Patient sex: M
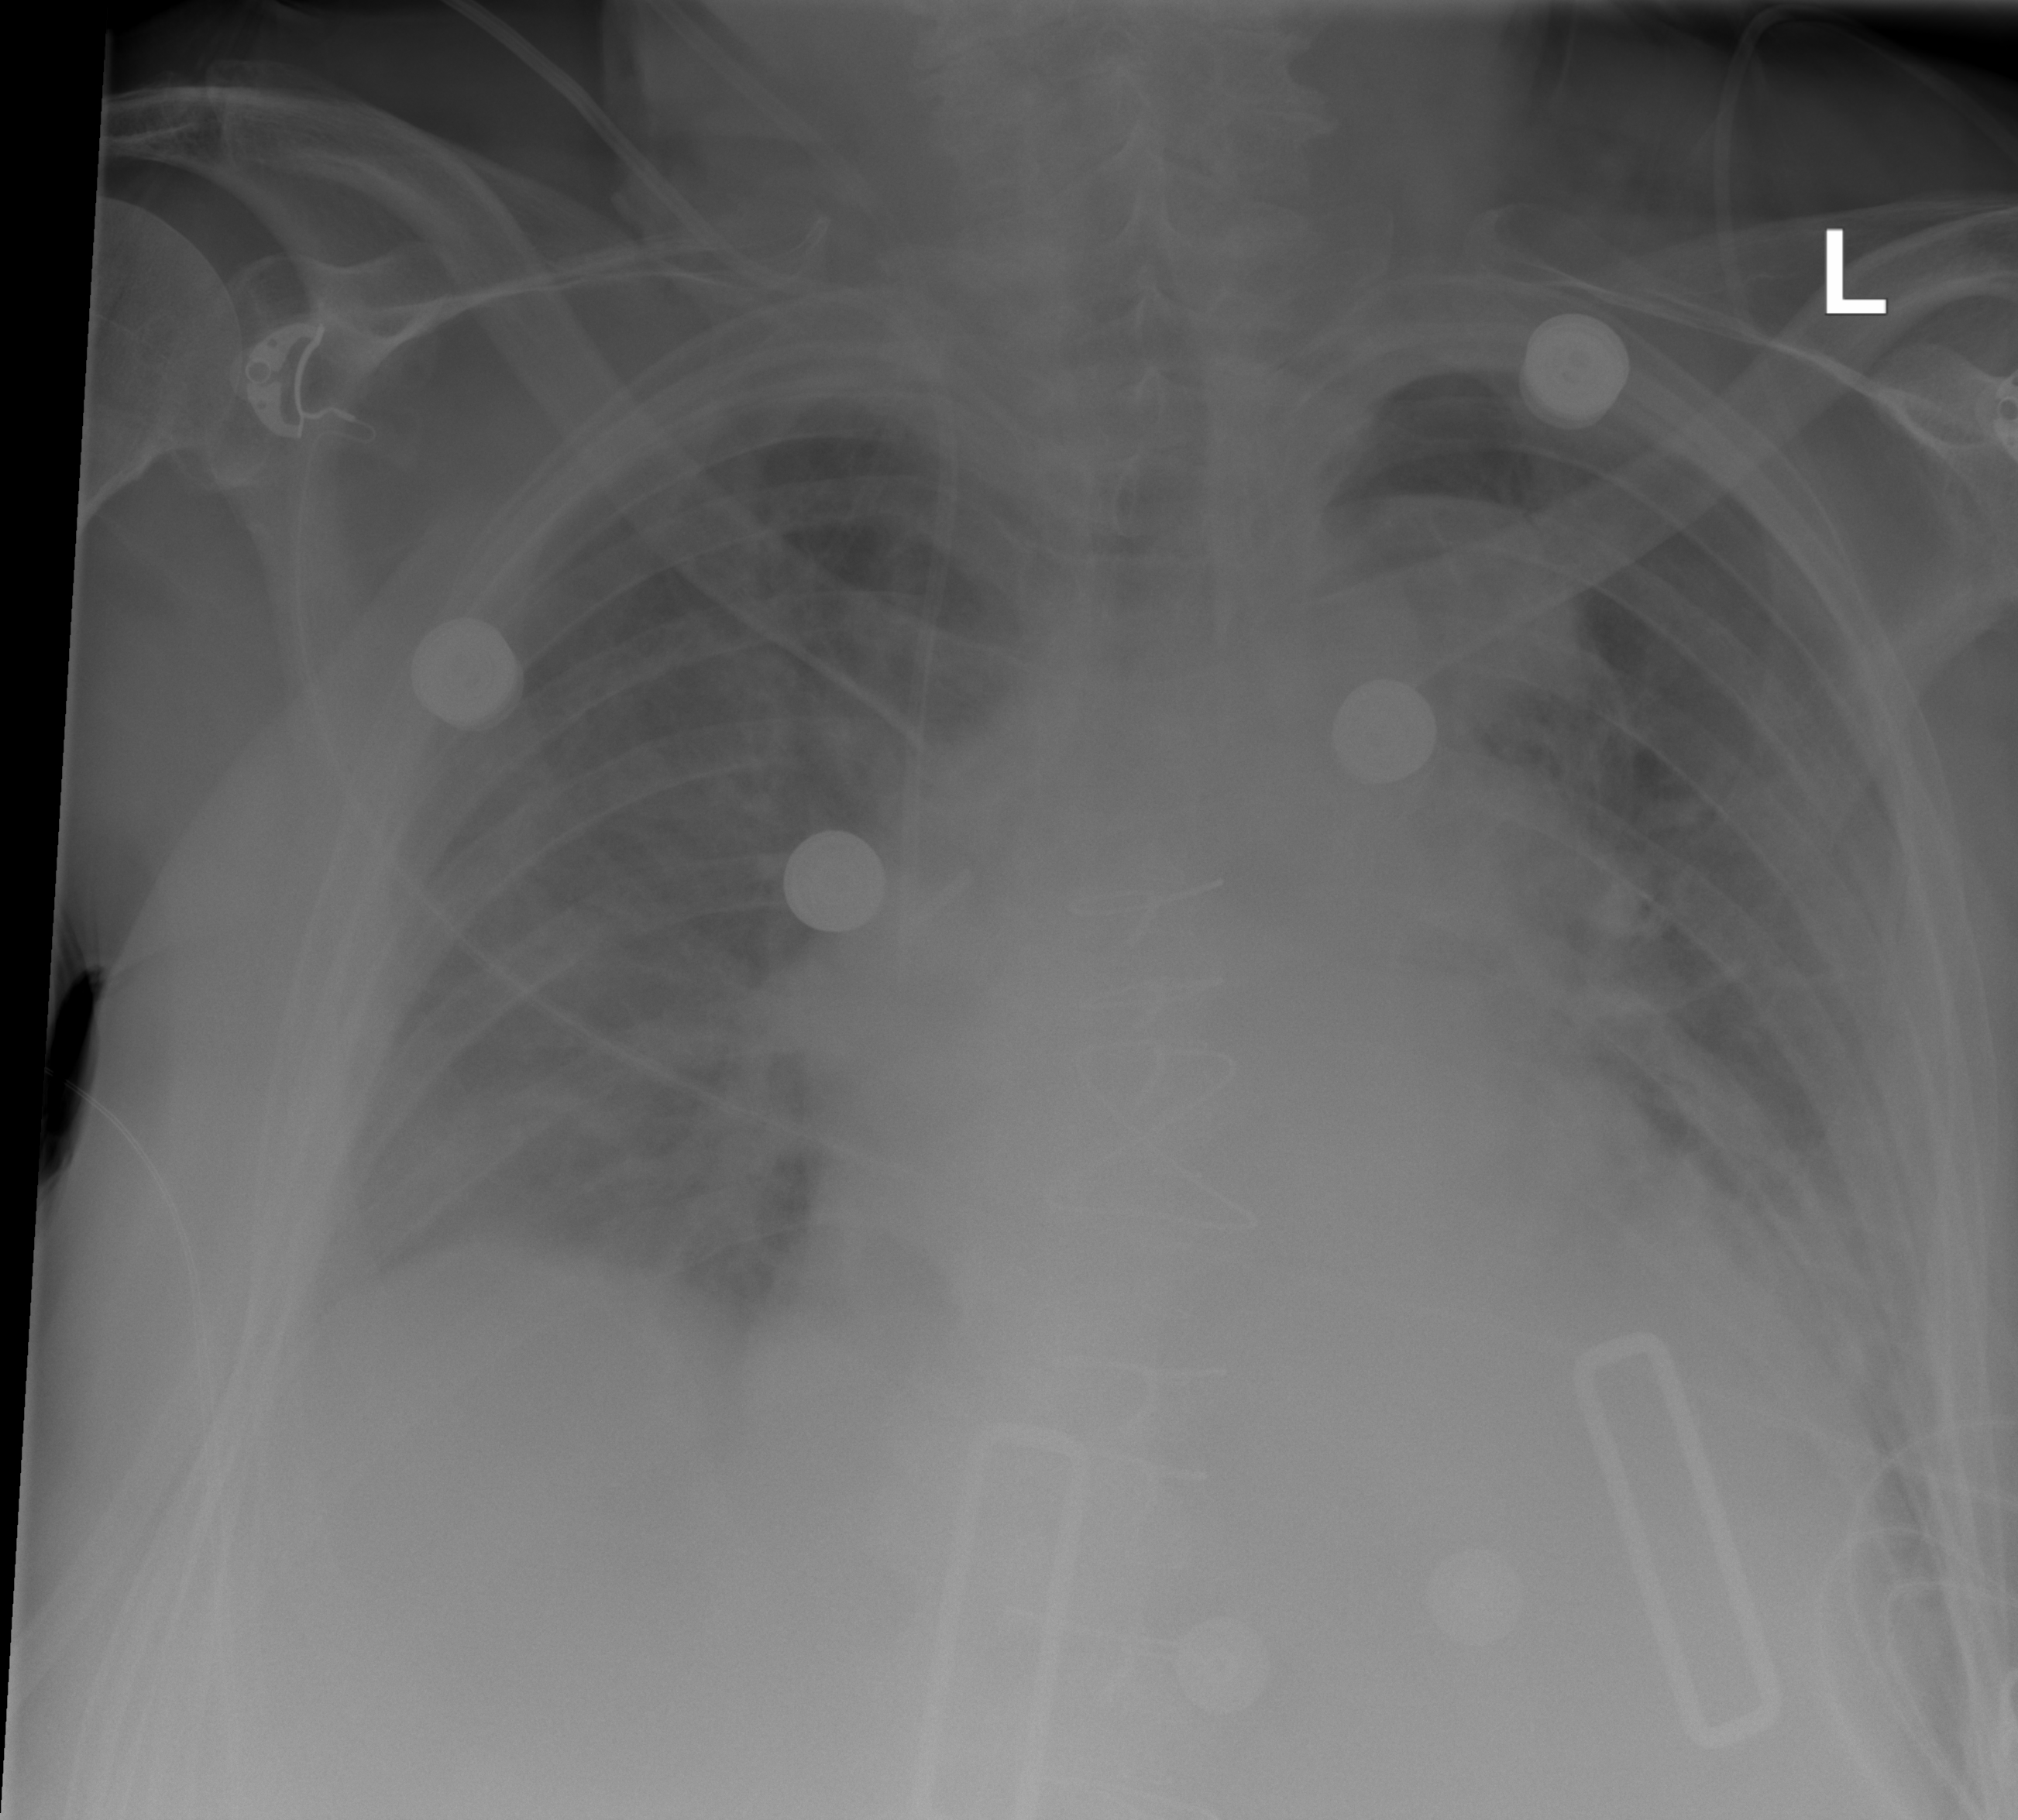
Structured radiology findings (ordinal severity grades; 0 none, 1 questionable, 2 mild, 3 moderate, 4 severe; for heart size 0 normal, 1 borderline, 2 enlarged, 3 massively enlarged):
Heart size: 2
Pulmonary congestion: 2
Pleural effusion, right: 2
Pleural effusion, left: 0
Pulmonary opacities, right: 0
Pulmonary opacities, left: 2
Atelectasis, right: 2
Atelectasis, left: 2